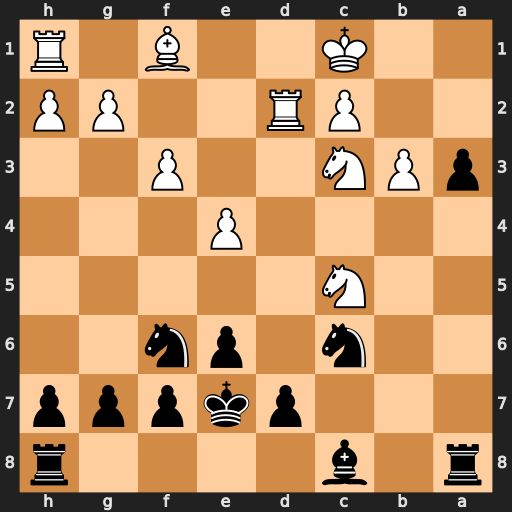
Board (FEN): r1b4r/3pkppp/2n1pn2/2N5/4P3/pPN2P2/2PR2PP/2K2B1R
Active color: b
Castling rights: -
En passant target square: -
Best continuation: a2 Nxa2 Rxa2